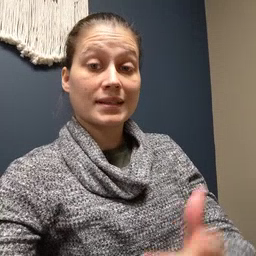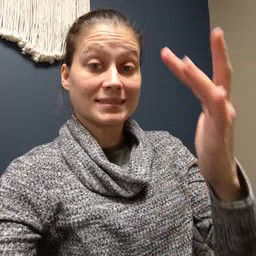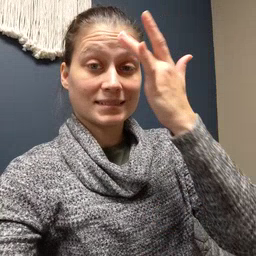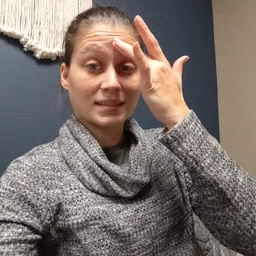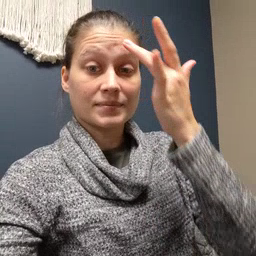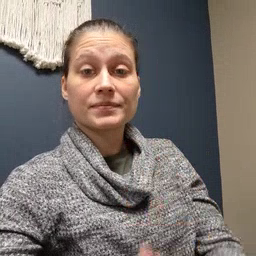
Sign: sick